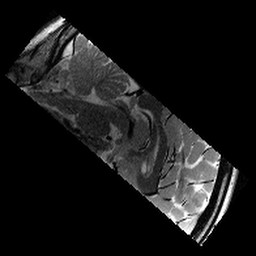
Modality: T2w
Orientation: sagittal
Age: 11
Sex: male
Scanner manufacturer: siemens
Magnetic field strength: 3 T
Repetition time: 9.23 s
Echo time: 0.067 s